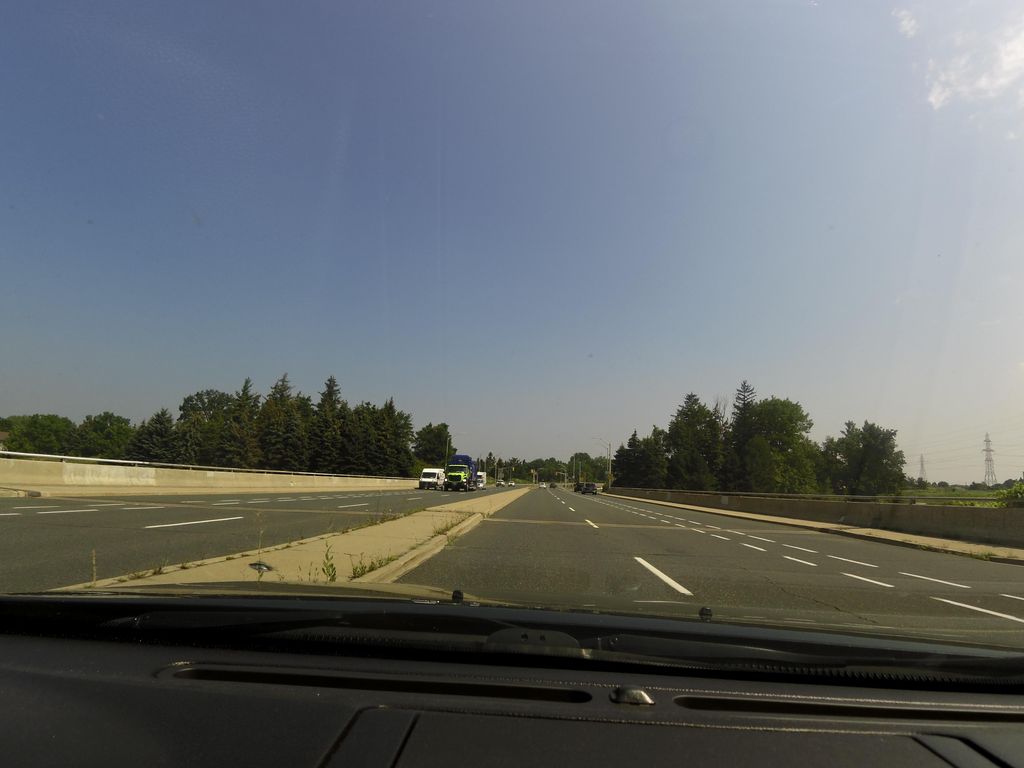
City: hamilton